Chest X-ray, AP view. Patient: 30 years old, sex M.
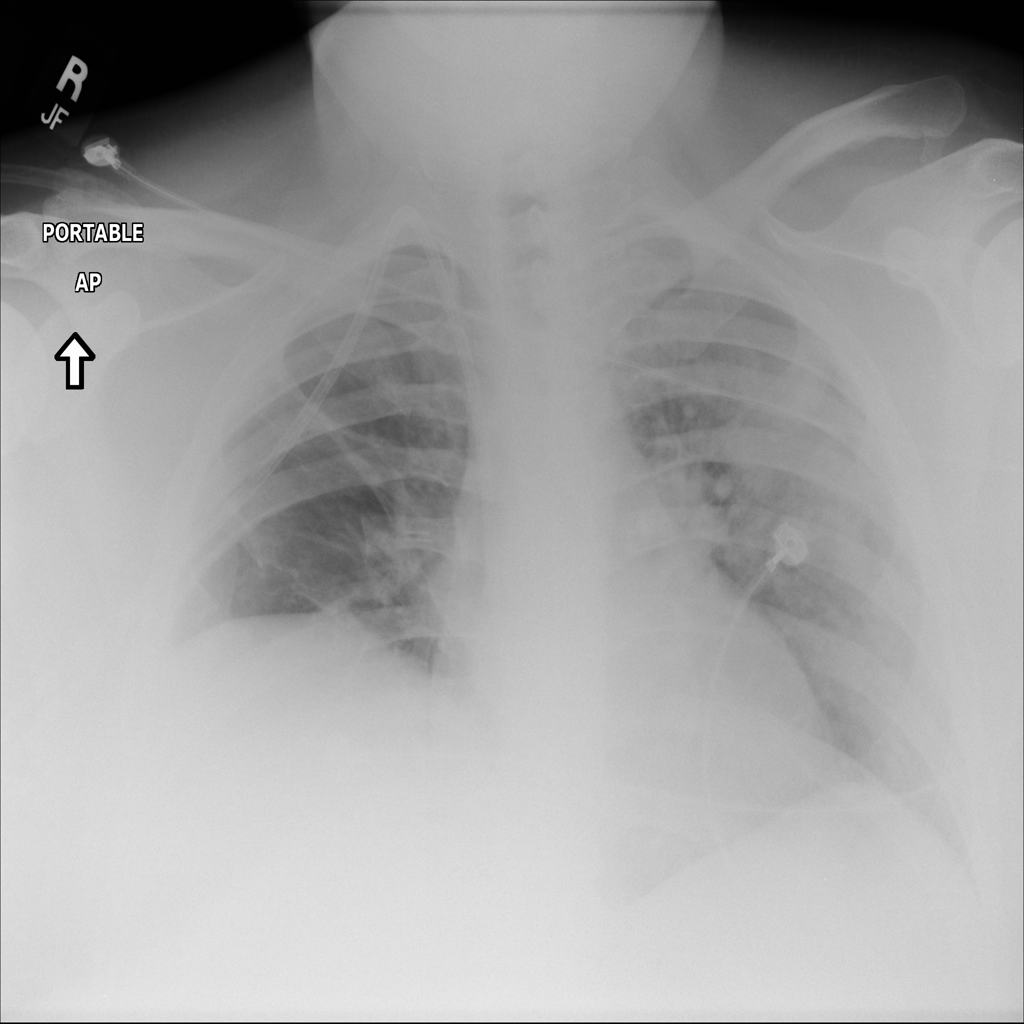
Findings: Infiltration